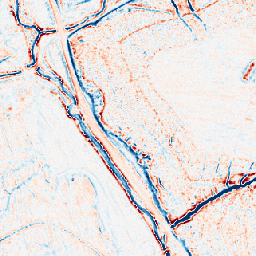
Category: edge_preserving
Decomposition family: bilateral
Decomposition parameters: d: 9
sigma_color: 25
sigma_space: 75
Upsampling method: area
Upsampling parameters: scale: 8
Upsampling scale: 8